Question: Question after I post my data I have a small html table that shows my data however my data doesn't show until I reload the page any help getting this to automatically show my data after I submit will be greatly appreciated.
Here is my angular_stuff
'''
var dim = angular.module('Dim', ['ngResource']);
dim.config(['$httpProvider', function($httpProvider) {
$httpProvider.defaults.xsrfCookieName = 'csrftoken';
$httpProvider.defaults.xsrfHeaderName = 'X-CSRFToken';
$httpProvider.defaults.headers.post['Content-Type'] = 'application/x-www-form-urlencoded';
}]);
dim.config(function ($interpolateProvider) {
$interpolateProvider.startSymbol('{[{');
$interpolateProvider.endSymbol('}]}');
});
dim.factory("Dim", function ($resource) {
return $resource("_dims.html", { pk: 'pk' }, {
index: { method: 'GET', isArray: true, responseType: 'json' },
update: { method: 'POST', responseType: 'json' },
delete: { method: 'DELETE', headers: { 'X_METHODOVERRIDE': 'DELETE' } },
});
})
dim.service('dataService', function () {
this.data = {}
this.data.dimMap = new Array();
this.data.dimMap[""] = "description";
});
//dim.controller("DimController", function($scope, $http, Dim) {
dim.controller("DimController", function ($scope, $http, Dim) {
$scope.dims = Dim.index()
//$scope.dims = dataService.data.dimMap;
$scope.addDim = function () {
dim = Dim.save($scope.newDim)
//My guess is I need something here to reload my data ???
$scope.dims.push(Dim)
$scope.newDim = {}
}
$scope.deleteDim = function (index) {
dim = $scope.dims[index]
Dim.delete(dim)
$scope.dims.splice(index, 1);
}
$scope.newField = {};
$scope.editDim = function (field) {
window.console.log($scope.dims[field]);
$scope.editing = $scope.dims.indexOf(field);
$scope.newField[$scope.editing] = angular.copy(field);
}
})
'''
Picture After submit
<URL>
Data only shows up if I do a manual page realod
[
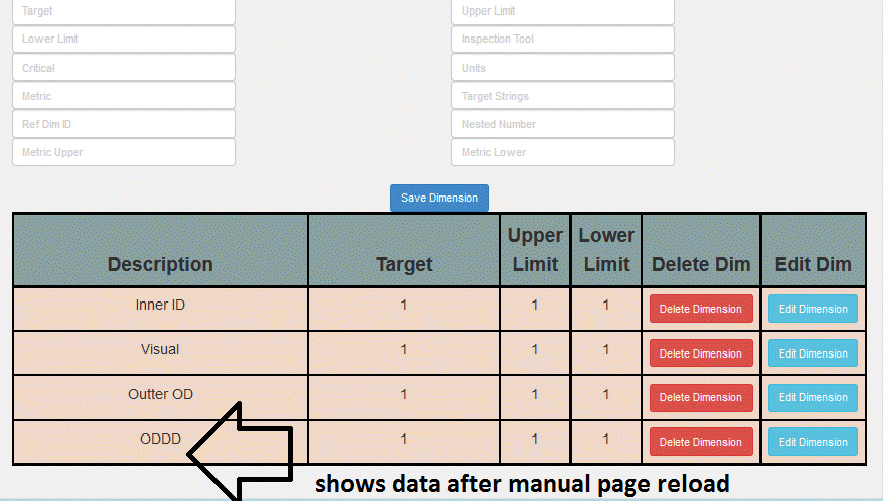
Answer: 'Dim.save' is so when you call '$scope.dims.push(dim)', 'dim' is not yet saved
The solution is to use the success callback of the promise
'''
$scope.addDim = function () {
Dim.save($scope.newDim).$promise.then(function(dim) {
$scope.dims.push(dim);
$scope.newDim = {};
});
}
'''